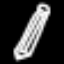
Label: pencil